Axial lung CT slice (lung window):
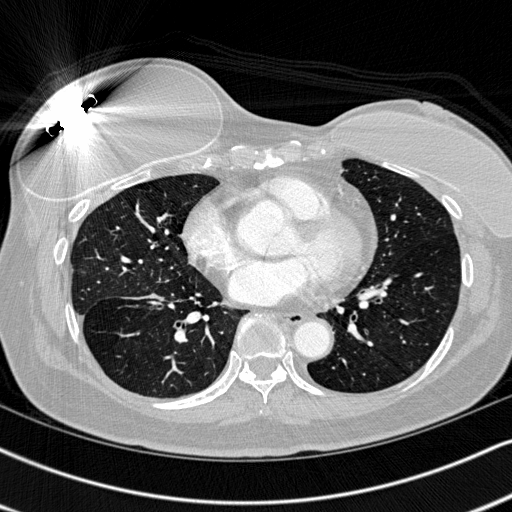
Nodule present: no